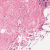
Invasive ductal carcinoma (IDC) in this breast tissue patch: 1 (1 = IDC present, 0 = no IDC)